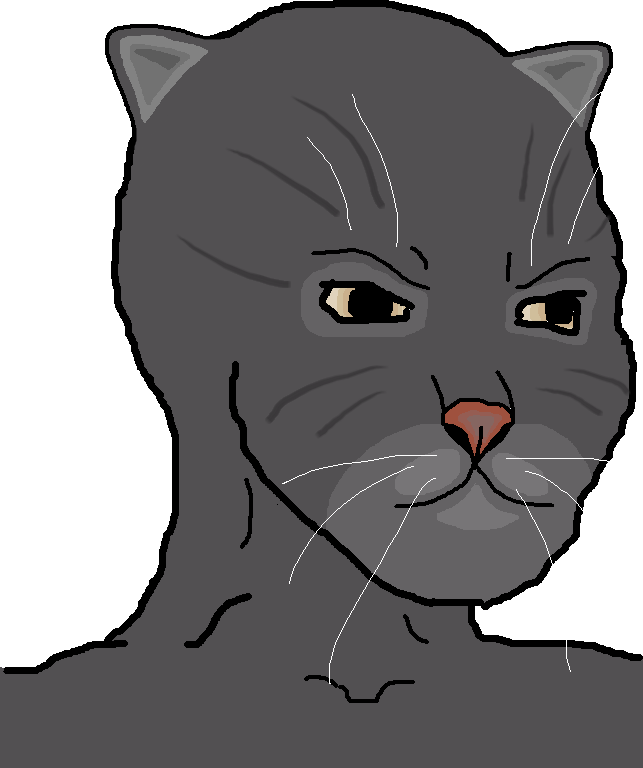
Label: 5_Animal